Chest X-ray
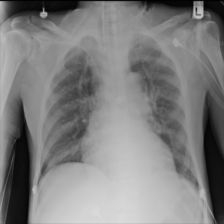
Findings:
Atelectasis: negative
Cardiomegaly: negative
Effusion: negative
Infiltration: negative
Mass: negative
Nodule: negative
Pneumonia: negative
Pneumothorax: negative
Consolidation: negative
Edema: negative
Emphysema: negative
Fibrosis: negative
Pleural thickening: negative
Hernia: negative